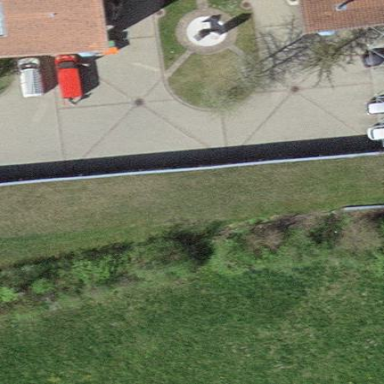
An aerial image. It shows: Garages with flat grass roofs.